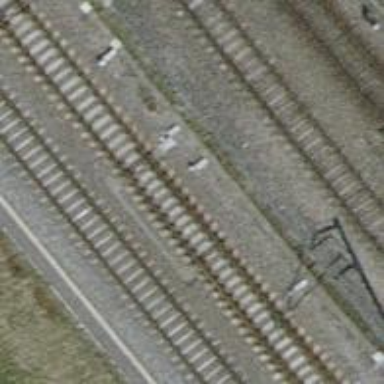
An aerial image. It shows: Railway switch.